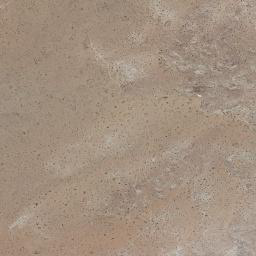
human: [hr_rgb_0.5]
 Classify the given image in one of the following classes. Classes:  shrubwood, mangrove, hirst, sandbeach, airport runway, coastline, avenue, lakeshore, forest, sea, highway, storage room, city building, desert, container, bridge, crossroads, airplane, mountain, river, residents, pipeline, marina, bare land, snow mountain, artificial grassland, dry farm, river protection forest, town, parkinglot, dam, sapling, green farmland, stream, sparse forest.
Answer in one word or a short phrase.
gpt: bare land